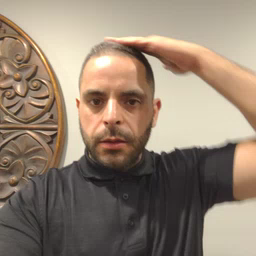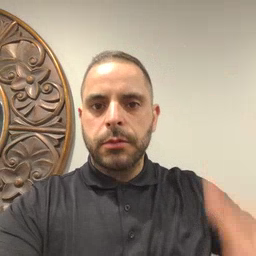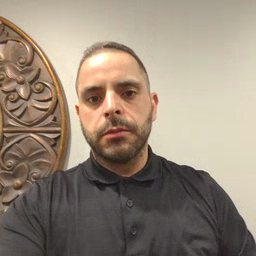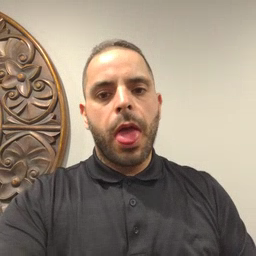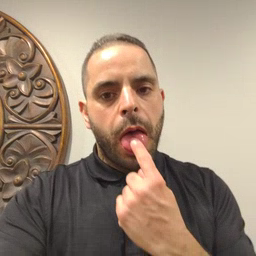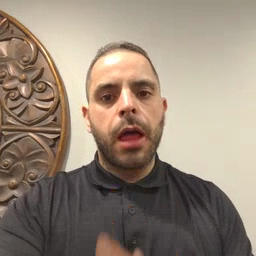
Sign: tongue